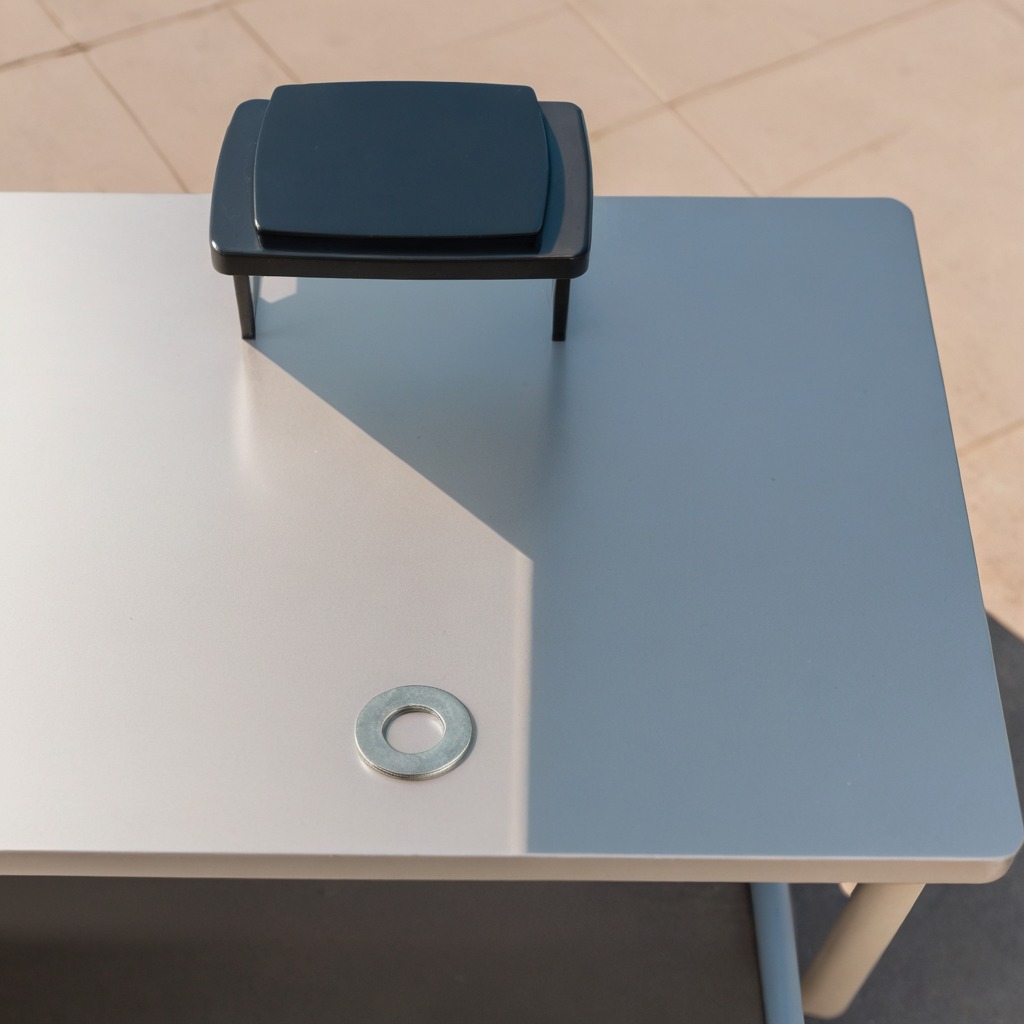
A flat metal washer lies on the table.